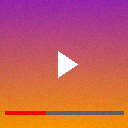
Screen state: on